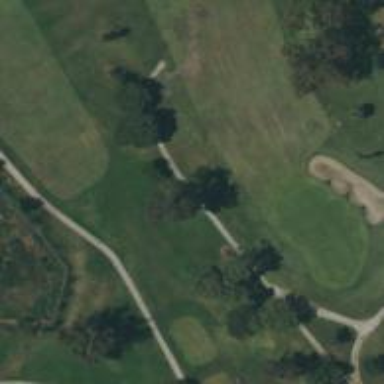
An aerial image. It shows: Path designated for golf carts.